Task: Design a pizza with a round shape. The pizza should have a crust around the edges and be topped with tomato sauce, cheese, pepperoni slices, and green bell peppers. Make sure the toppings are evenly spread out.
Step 59:
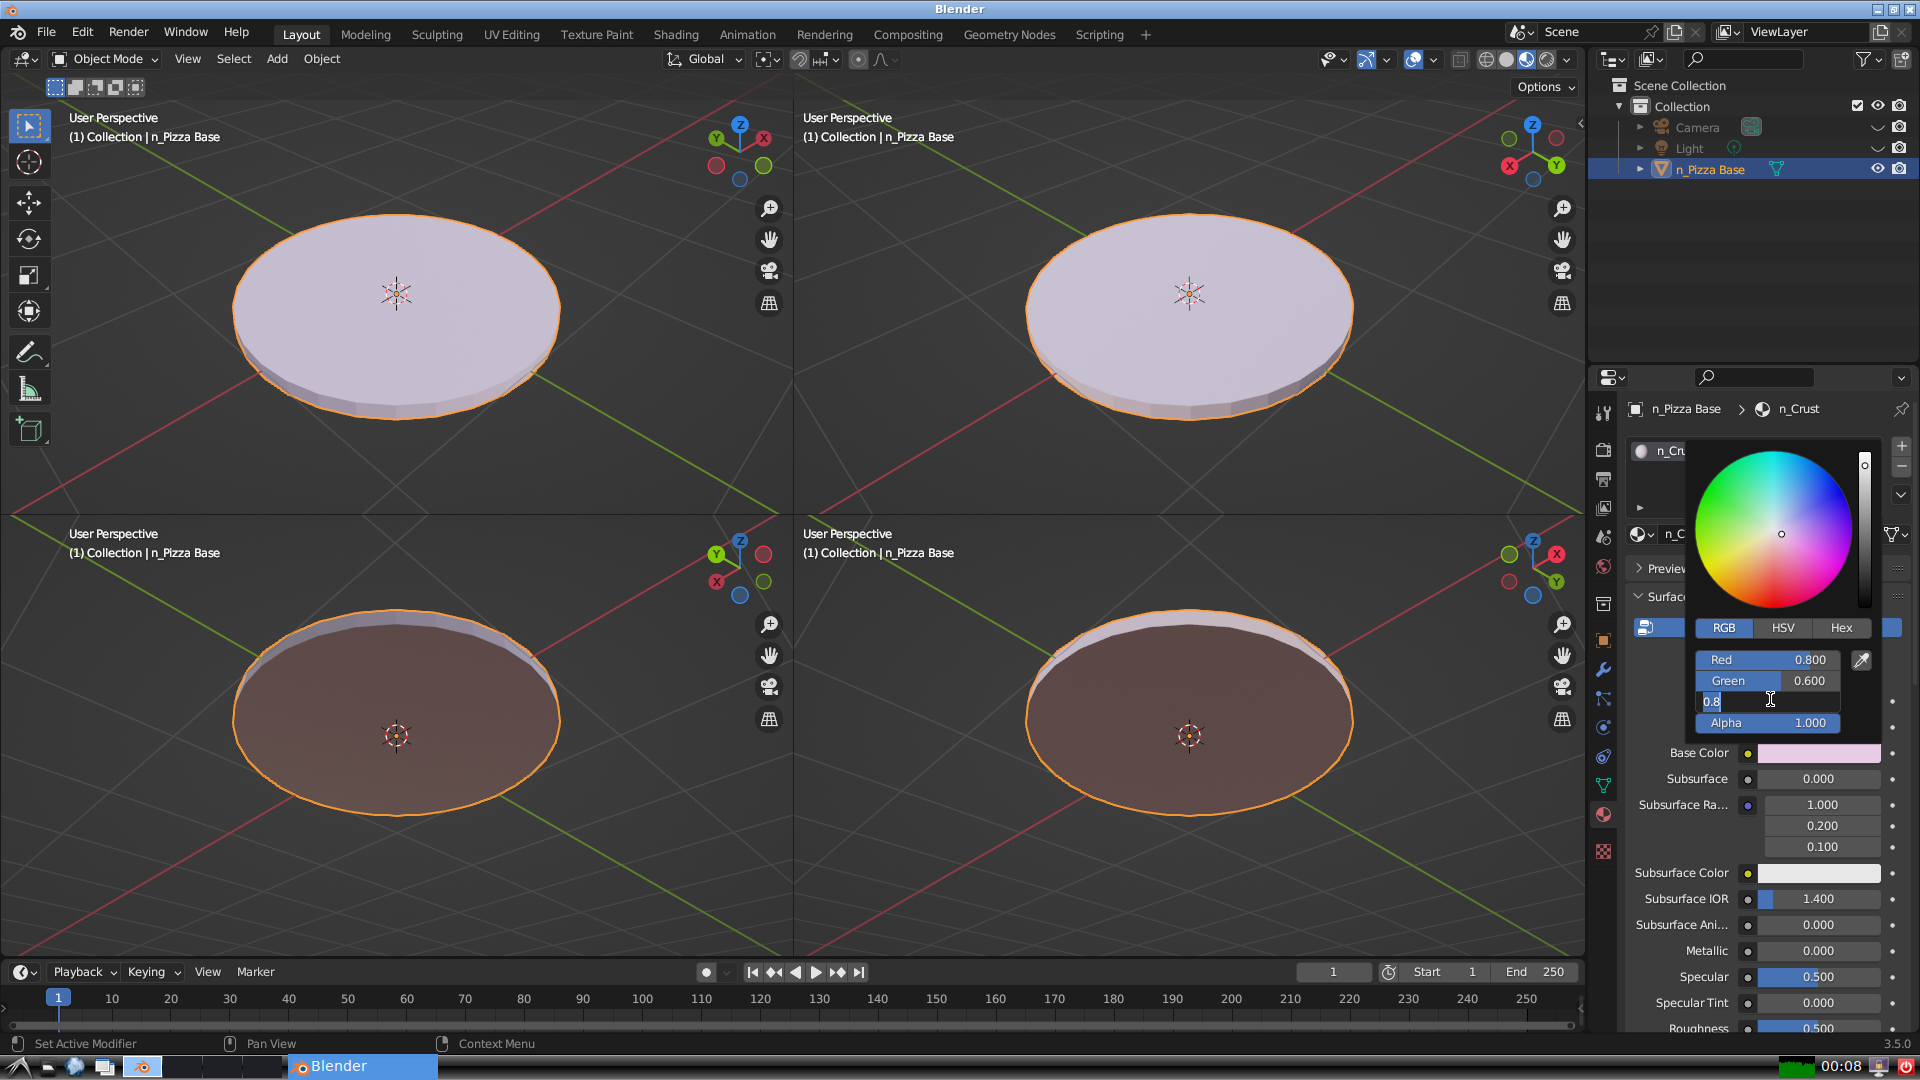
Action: input_text: 0.4